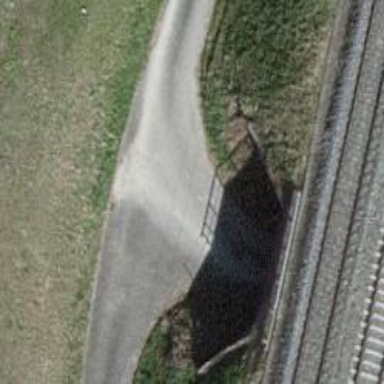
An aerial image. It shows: Paved track with tunnel.